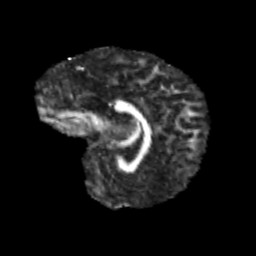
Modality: FA
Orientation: sagittal
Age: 10
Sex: female
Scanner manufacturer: siemens
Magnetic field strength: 3 T
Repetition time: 3.8 s
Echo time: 0.07 s